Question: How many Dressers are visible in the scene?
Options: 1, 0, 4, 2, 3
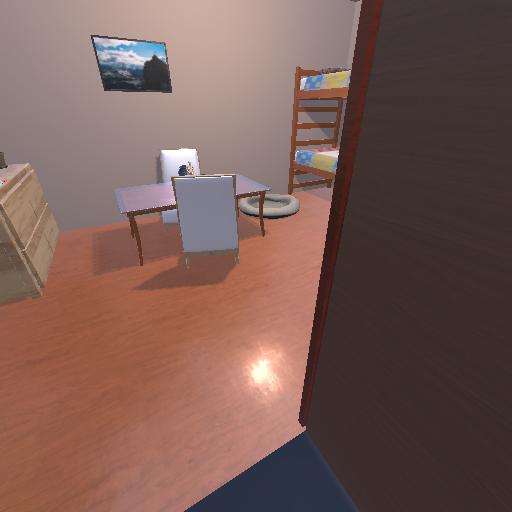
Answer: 1